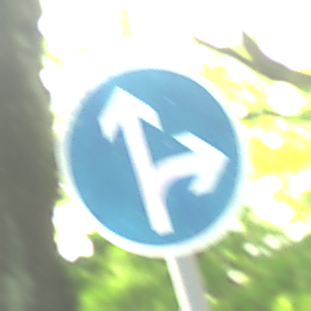
Verkehrszeichen: VorgeschriebeneFahrtrichtungGeradeausOderRechts
Umgebung: Outdoor, RoadRail
Tageszeit: MorningAfternoon
Wetter: Clear
Licht: Natural
Jahreszeit: NotSpecified
Kontrast: LowContrast